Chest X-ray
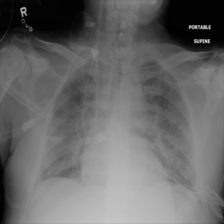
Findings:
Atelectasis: negative
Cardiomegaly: negative
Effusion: negative
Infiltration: negative
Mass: negative
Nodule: negative
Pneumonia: negative
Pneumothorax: negative
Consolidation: negative
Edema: negative
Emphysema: negative
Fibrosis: negative
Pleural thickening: negative
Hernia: negative